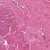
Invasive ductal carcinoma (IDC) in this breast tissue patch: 0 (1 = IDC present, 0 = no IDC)